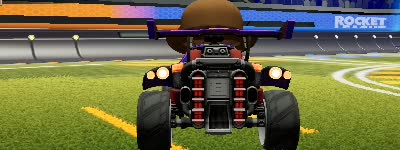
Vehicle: octane